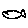
Label: fish